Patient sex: M
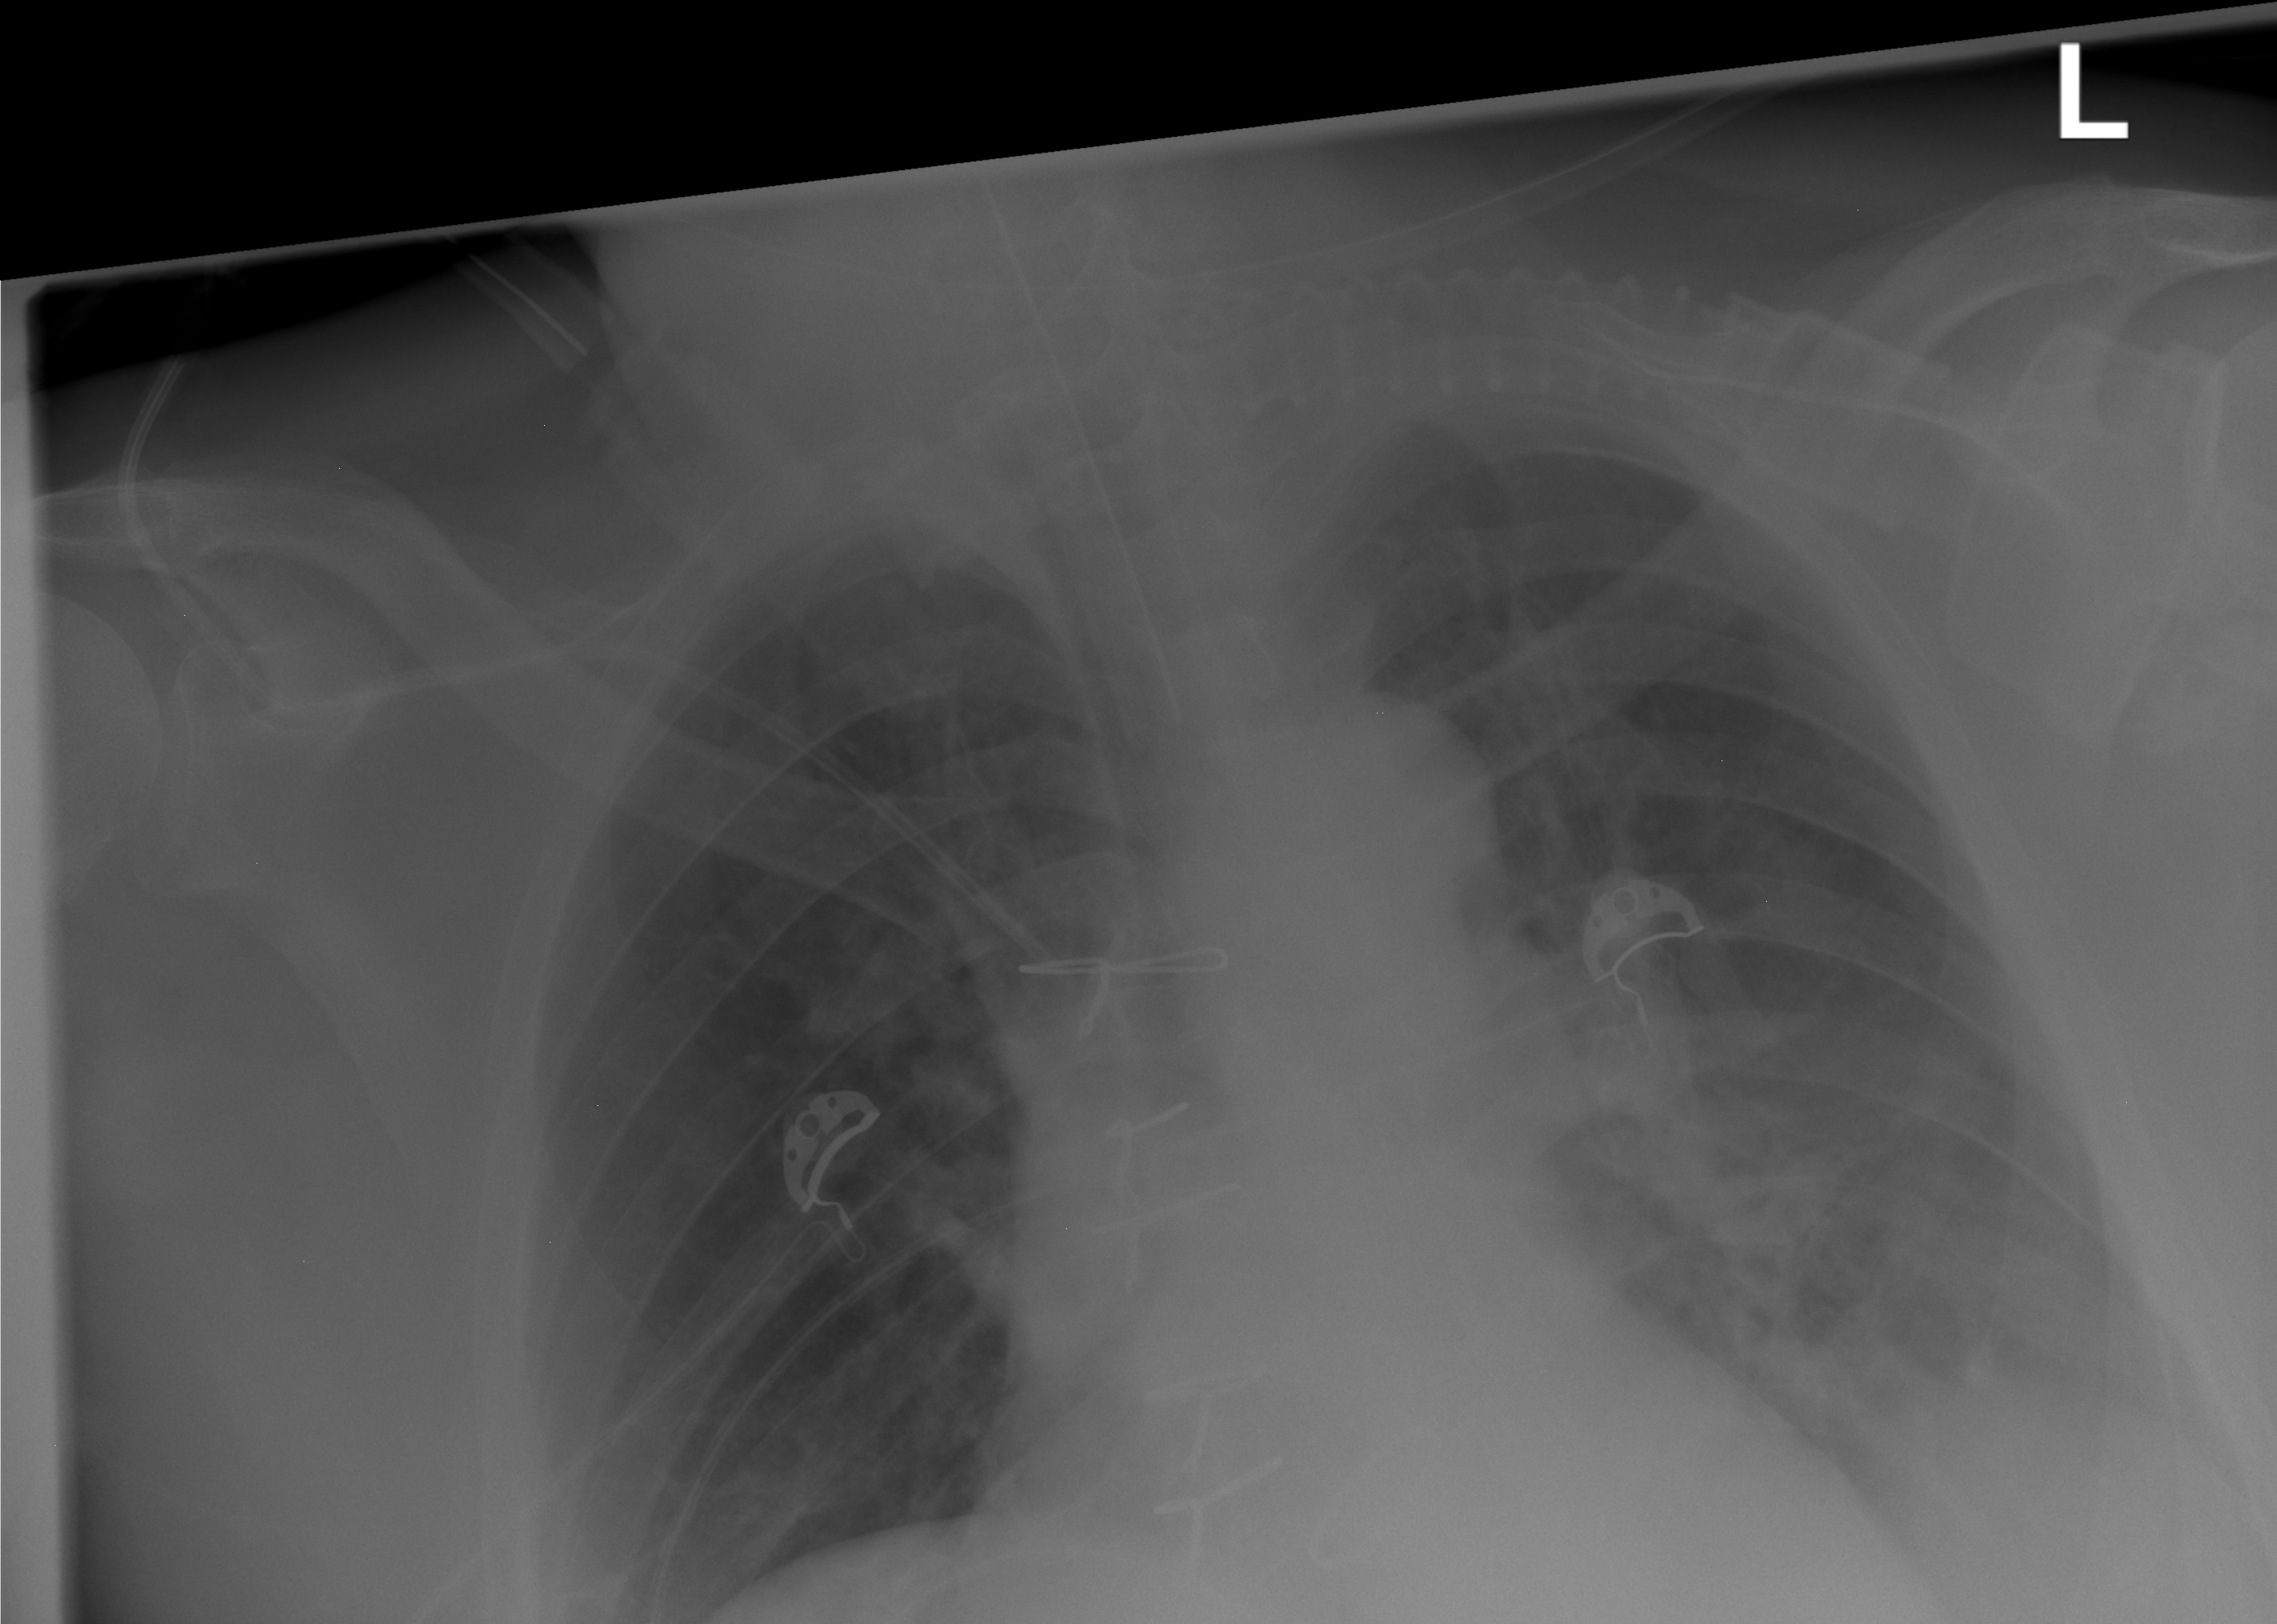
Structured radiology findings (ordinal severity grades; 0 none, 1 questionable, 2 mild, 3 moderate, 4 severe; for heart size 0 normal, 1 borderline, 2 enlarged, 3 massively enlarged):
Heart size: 0
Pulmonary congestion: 0
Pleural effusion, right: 0
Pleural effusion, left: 2
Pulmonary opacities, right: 0
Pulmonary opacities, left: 0
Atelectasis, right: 0
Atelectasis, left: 2